Field crop: tomato
Growth stage: 1
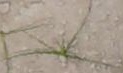
Species: cyperus